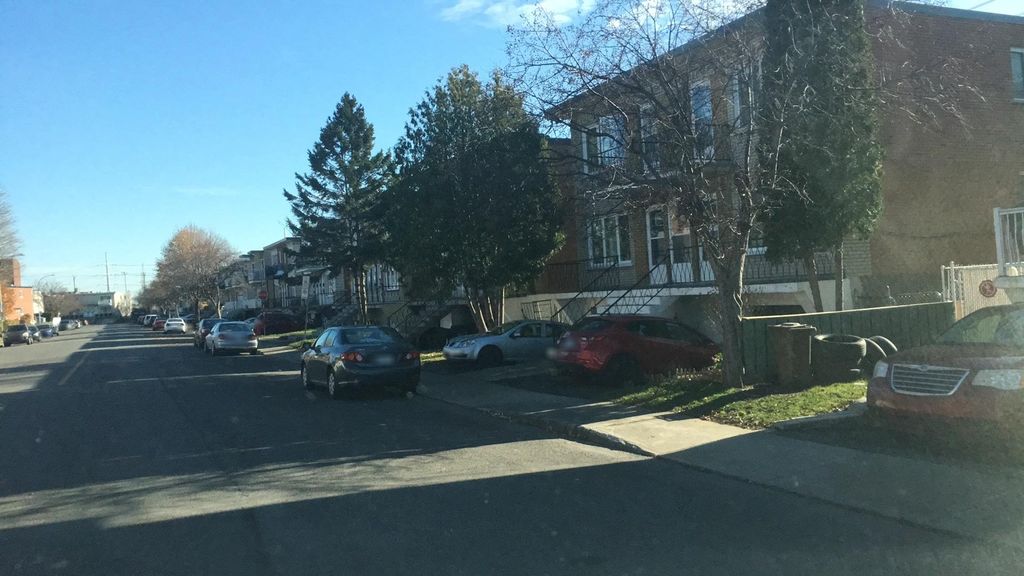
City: montreal